Aerial crown-view tile of a tropical tree (Barro Colorado Island, Panama), acquired 20250915:
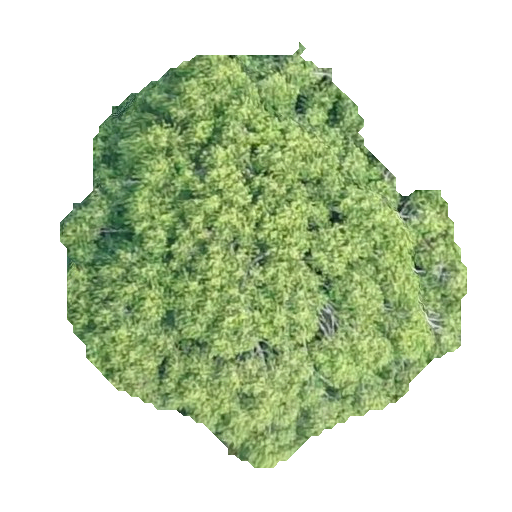
Species: Guatteria lucens
GBIF accepted scientific name: Guatteria lucens
Crown area: 167.688 m²